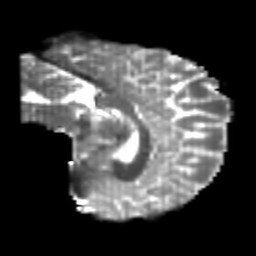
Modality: T2w
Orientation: sagittal
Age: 20
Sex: male
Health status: healthy
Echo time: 0.074 s